Question: I am creating following wizard.

I have tried following; but its not working as it should be. Its layout disturbs while resizing window. It should be responsive. What can be best way to implement it so that it should remain 'Responsive' despite whatever resolution is.
<URL>
'''
<div class="col-md-10">
<div class="wizard-wrapper">
<div class="node-wrapper text-center wactive">
<div class="node"><span>1</span>
</div>
<label class="lbl-wizard">Singn Up</label>
</div>
<div class="node-wrapper text-center">
<div class="node"><span>2</span>
</div>
<label class="lbl-wizard">Order Info</label>
</div>
<div class="node-wrapper text-center">
<div class="node"><span>3</span>
</div>
<label class="lbl-wizard">Preview Info</label>
</div>
<div class="node-wrapper text-center">
<div class="node"><span>4</span>
</div>
<label class="lbl-wizard">Payment Method</label>
</div>
<div class="node-wrapper text-center">
<div class="node"><span>5</span>
</div>
<label class="lbl-wizard">Complete Order Info</label>
</div>
<div class="connection"></div>
</div>
</div>
'''
'''
/* wizard */
.wizard h2 {
margin-top: 5px;
}
.node {
background: #2d2f32;
border-radius: 30px;
color: #fff;
display: inline-block;
height: 37px;
text-align: center;
width: 37px;
border: 4px solid #C2C6C9;
}
.wactive .node {
background: #AA0405;
}
.node > span {
display: inline-block;
font-size: 14px;
padding-top: 4px;
font-family: open_sansbold;
}
.lbl-wizard {
display: block;
font-family: open_sansregular;
font-size: 14px;
color: #2d2f32;
padding-top: 5px;
}
.node-wrapper.text-center {
float: left;
padding: 0 5%;
position: relative;
z-index: 1;
}
.connection {
background: #c2c6c9;
display: inline-block;
height: 5px;
margin-top: -113px;
padding-top: 7px;
position: relative;
vertical-align: middle;
width: 100%;
z-index: 0;
}
'''
I am using bootstrap.
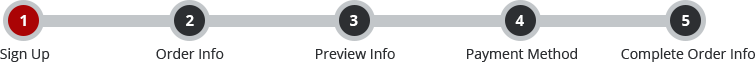
Answer: You can set the width of a 'node.wrapper' element to one fifth of the resolution width.
'''
width: calc(100% / 5);
'''
Also, you should change '.connection' so it stays at one position:
'''
.connection {
background: #c2c6c9;
display: block; (new)
height: 5px;
margin-top: 38px; (new)
padding-top: 7px;
position: absolute; (new)
vertical-align: middle;
width: 100%;
z-index: 0;
}
'''
<URL>